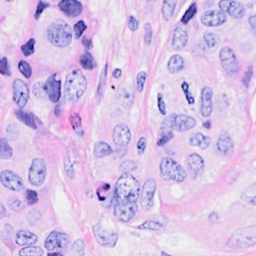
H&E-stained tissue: Breast